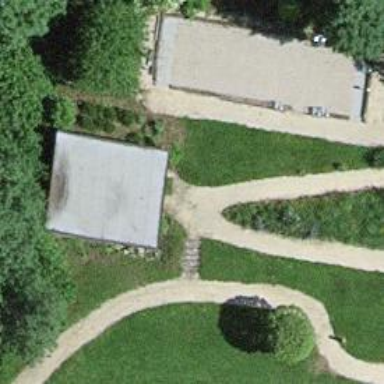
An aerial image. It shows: Path.